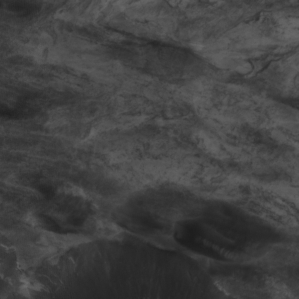
Label: non_frost